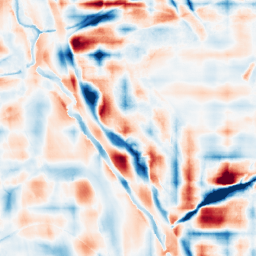
Category: wavelet
Decomposition family: wavelet_reverse_biorthogonal
Decomposition parameters: wavelet: rbio4.4
level: 5
Upsampling method: regularized
Upsampling parameters: scale: 2
lambda_reg: 0.001
Upsampling scale: 2